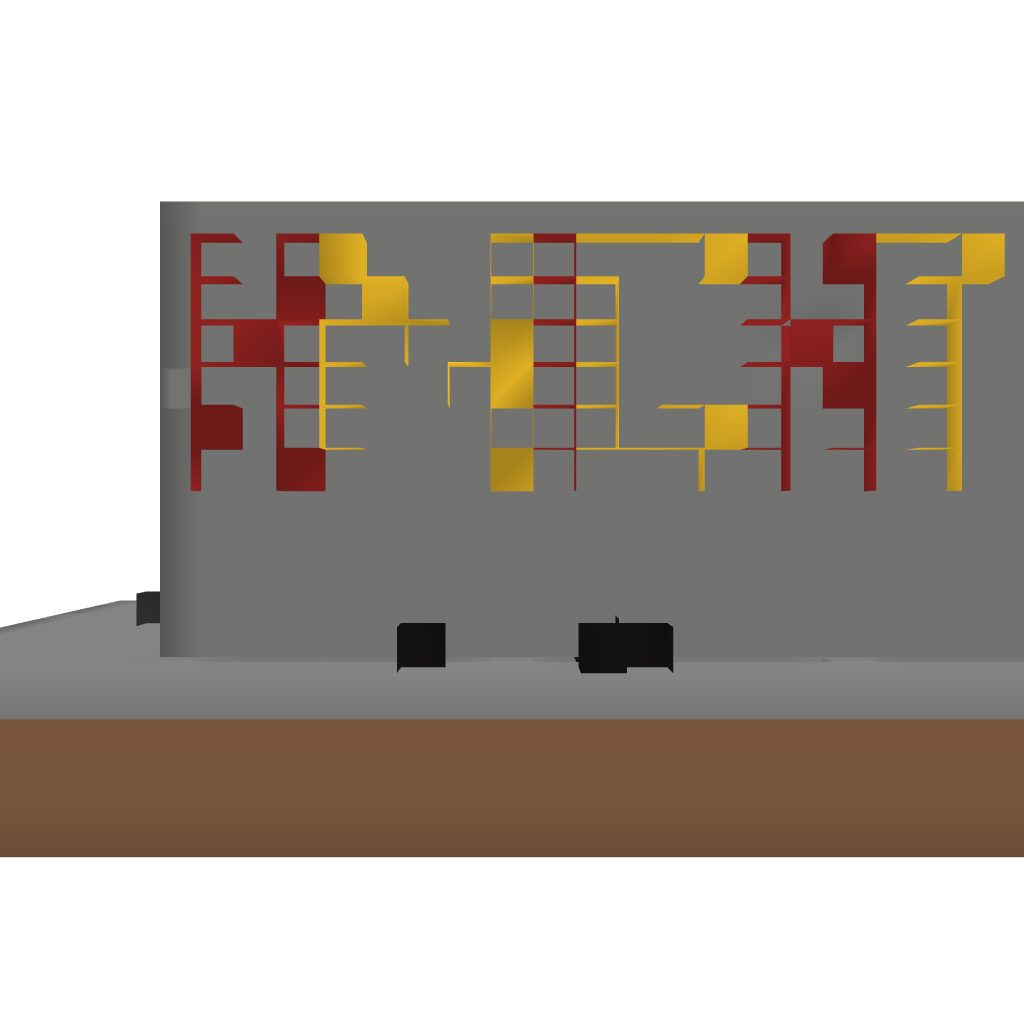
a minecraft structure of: Royal Knight House